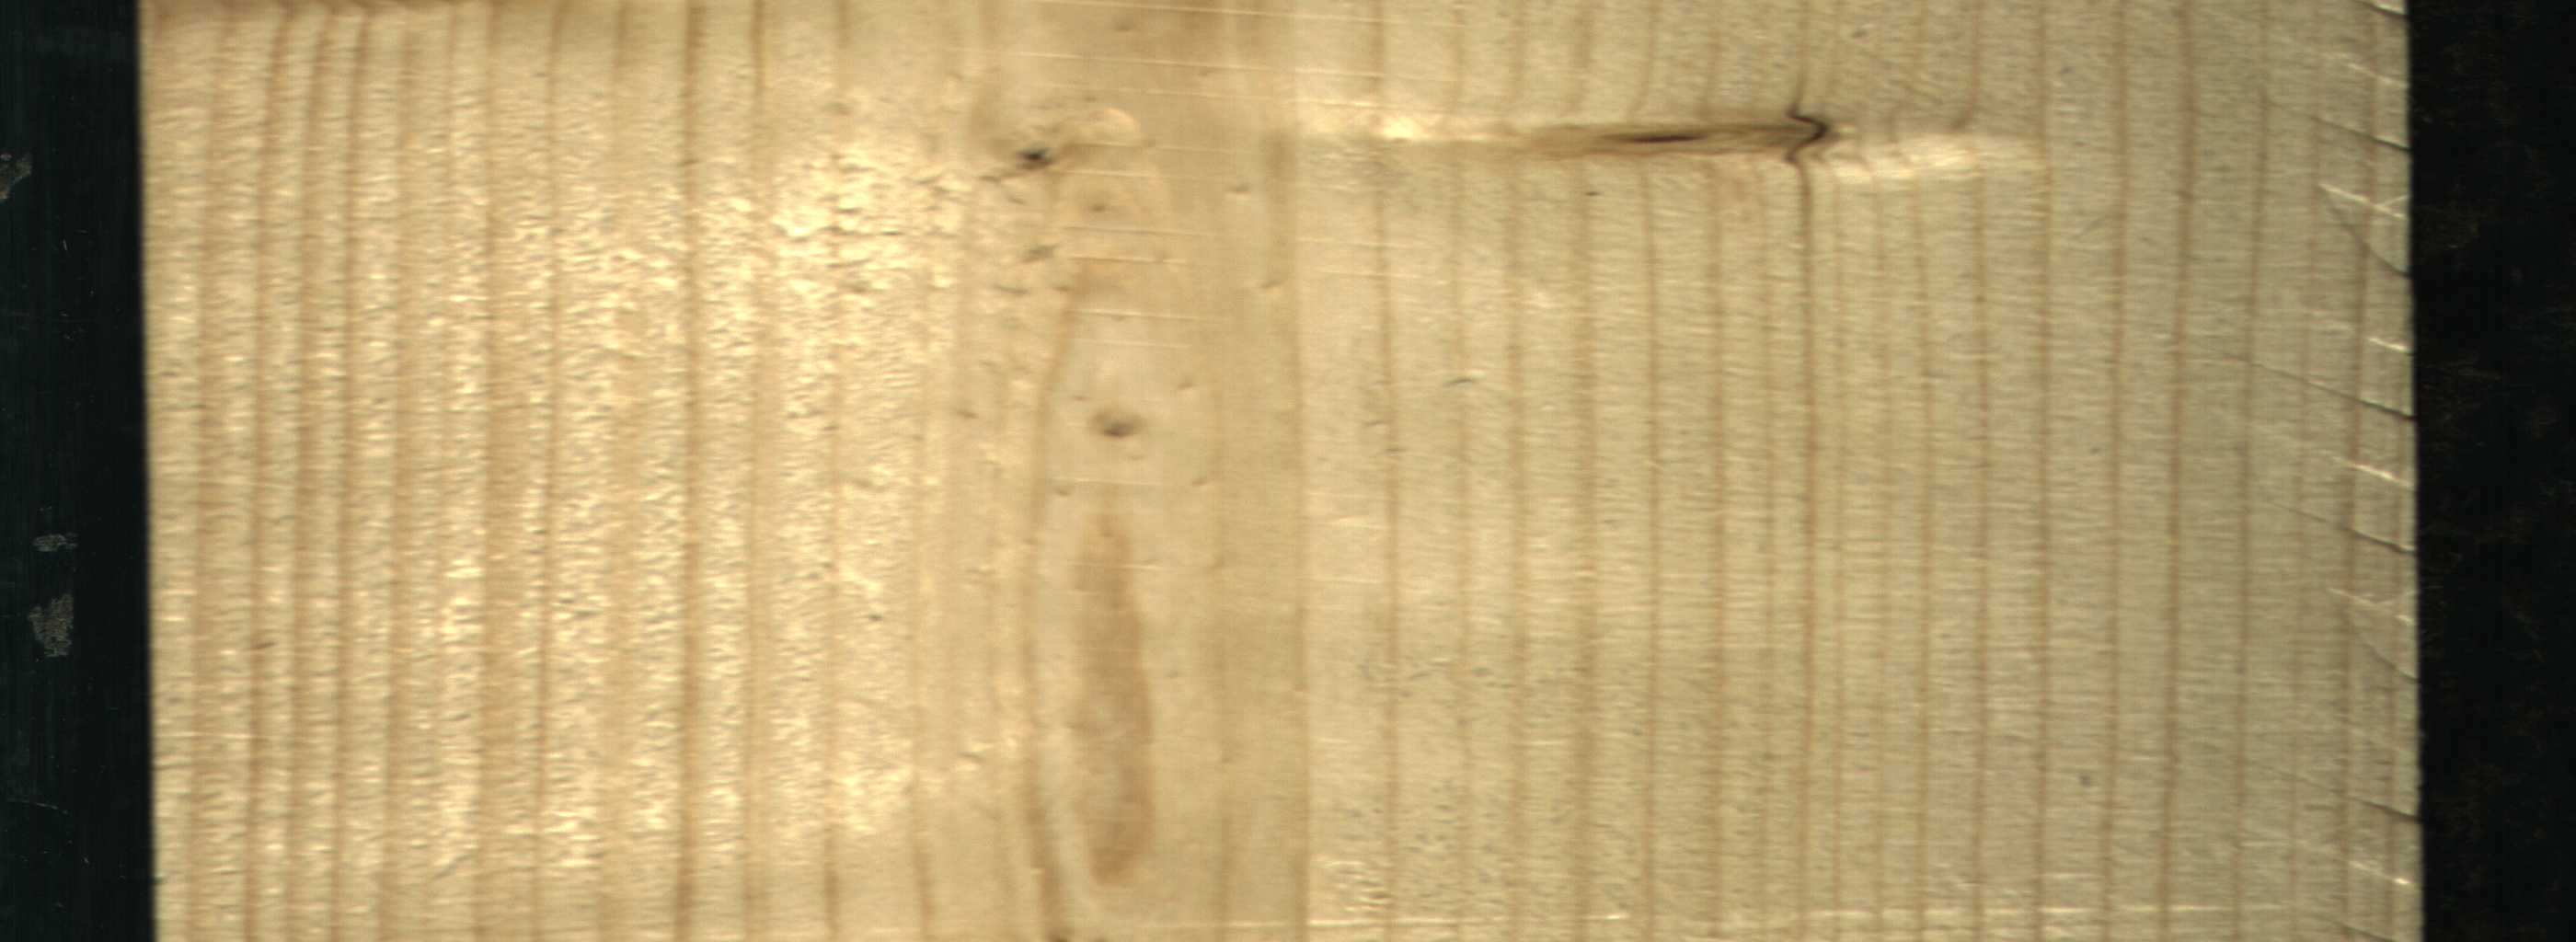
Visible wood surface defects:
Live_Knot